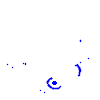
Particle: electron